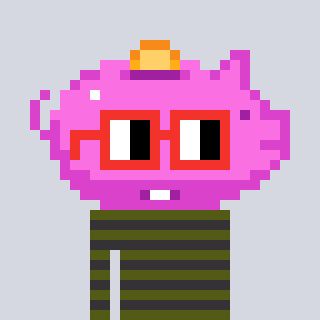
a pixel art character with square red glasses, a piggybank-shaped head and a grayscale-colored body on a cool background